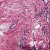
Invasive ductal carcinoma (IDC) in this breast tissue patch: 0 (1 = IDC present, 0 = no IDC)